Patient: sex F, age 68
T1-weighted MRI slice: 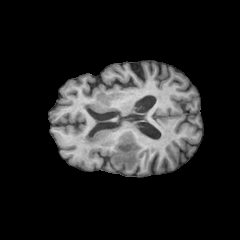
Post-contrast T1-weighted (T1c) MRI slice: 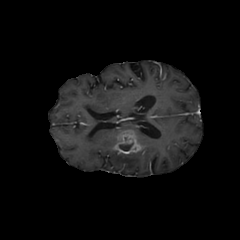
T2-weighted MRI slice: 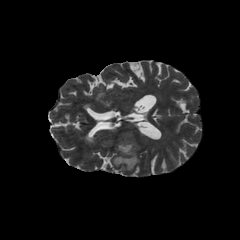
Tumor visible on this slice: yes
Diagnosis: Glioblastoma, IDH-wildtype
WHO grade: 4